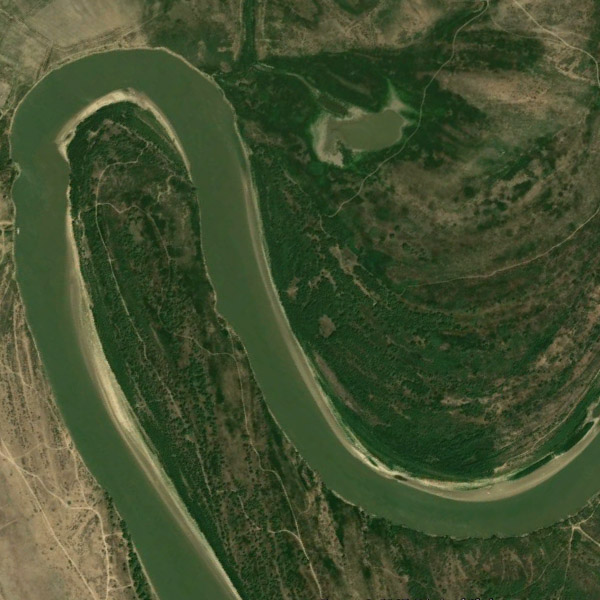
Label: River